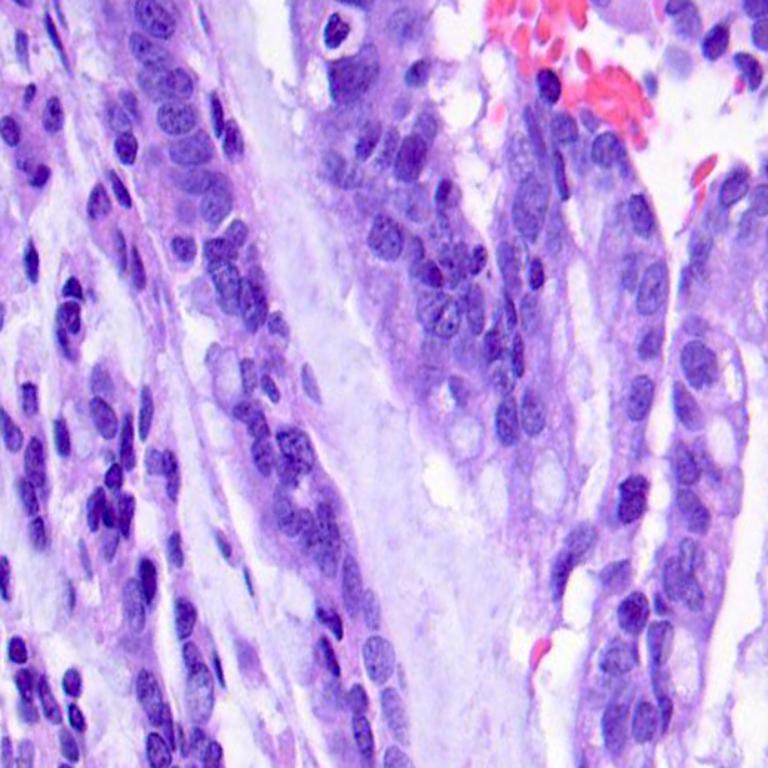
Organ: colon
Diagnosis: adenocarcinomas